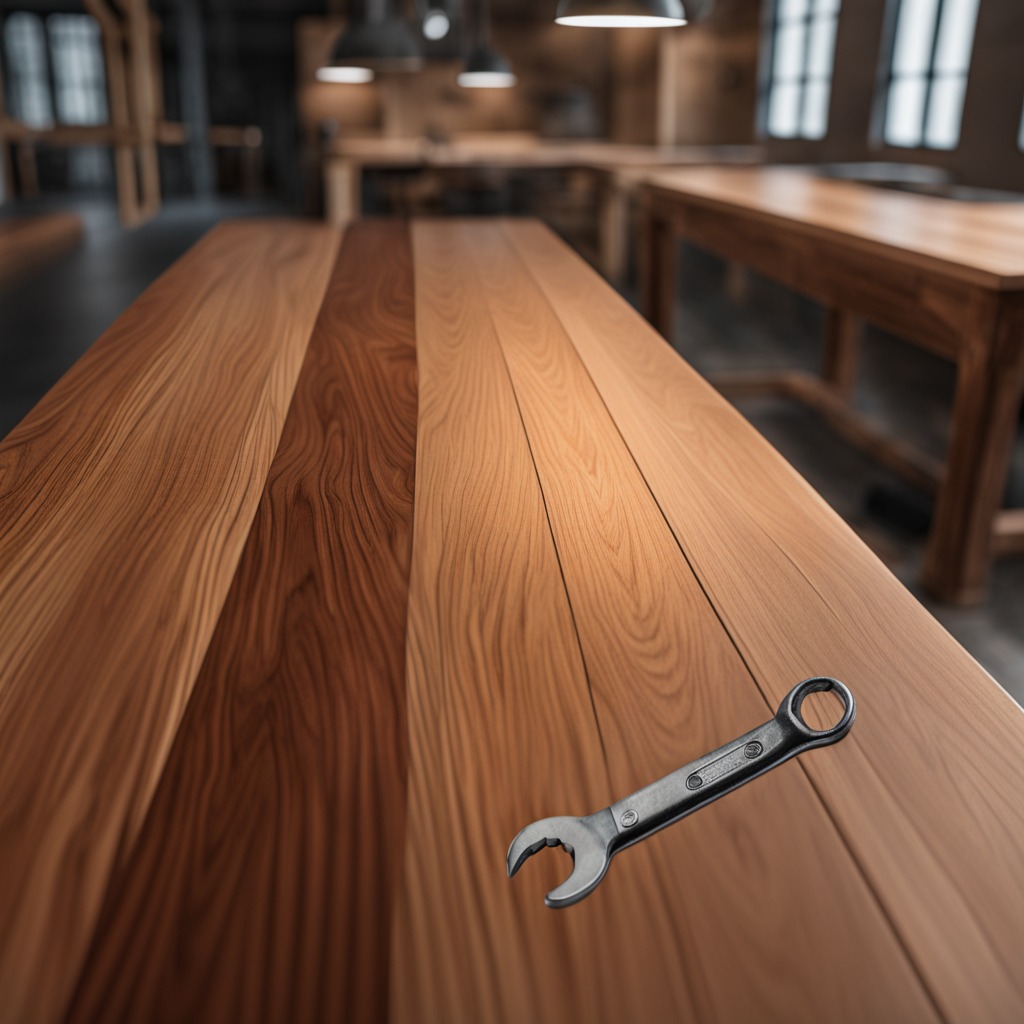
A wrench lies on a wooden table in a carpentry studio with rich wood textures and side lighting.